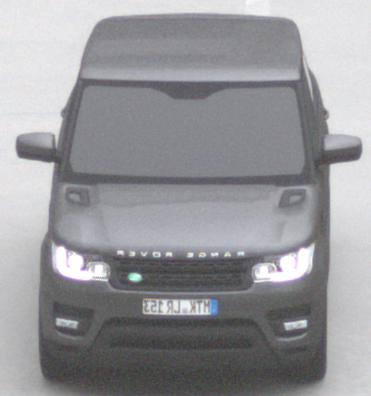
Make: Land Rover
Model: Range Rover Sport 5.0 V8 SC
Detailed model: Range Rover Sport (II)
Model produced from: 2013/09
Model produced until: 2015/07
Doors: 5
Color: gray
Road condition: dry road
Daytime: midday
Contrast: low contrast